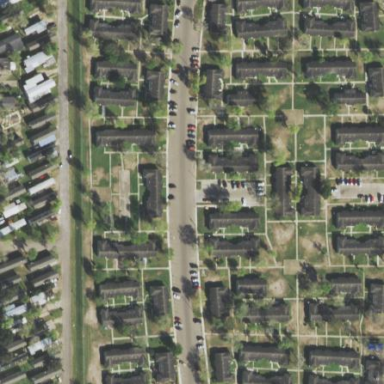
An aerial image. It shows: Residential area consisting of single-family homes.